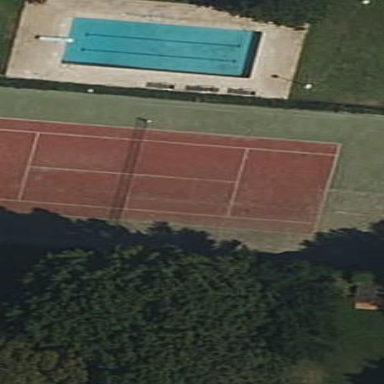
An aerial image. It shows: Tennis court on pitch designated for leisure land.